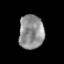
Tissue: prostate
Cell type: T cells
Senescence score: 0.1844
Nuclear area (px): 828
Mean DAPI intensity: 144.286